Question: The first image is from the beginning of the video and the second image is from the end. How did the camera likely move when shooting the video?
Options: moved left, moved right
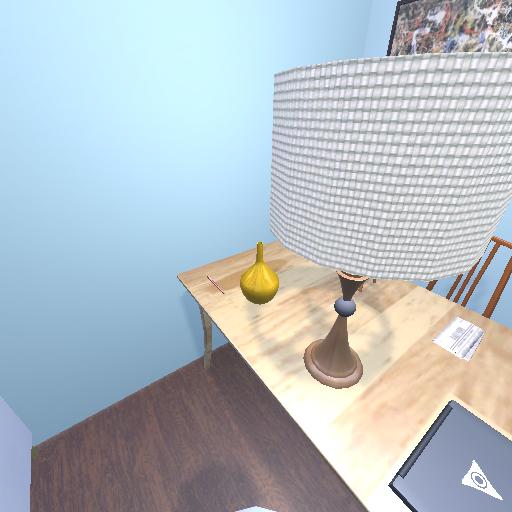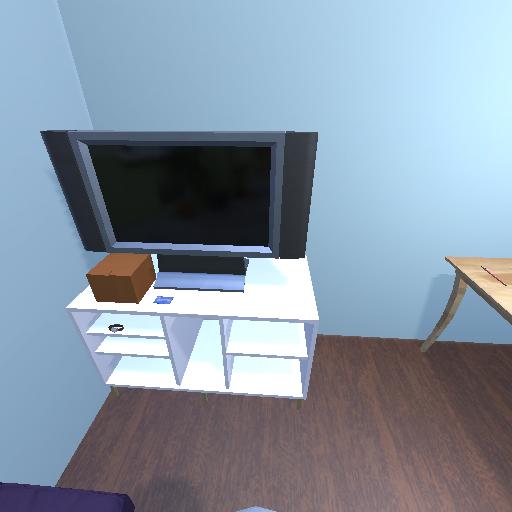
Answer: moved left